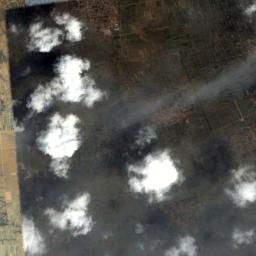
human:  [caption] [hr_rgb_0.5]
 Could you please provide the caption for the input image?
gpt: The white cloud is above bare farmland .

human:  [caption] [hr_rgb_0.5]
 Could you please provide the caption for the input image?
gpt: The cumulus clouds are located above the green farmland .

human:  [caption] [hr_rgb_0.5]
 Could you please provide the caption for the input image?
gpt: White clouds are in the air and clouds are cast on the green earth .

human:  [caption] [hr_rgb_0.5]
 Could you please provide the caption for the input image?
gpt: A thin cloud floats on the azure sea .

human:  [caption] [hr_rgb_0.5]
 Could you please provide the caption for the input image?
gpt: There are some pieces of white cloud over a brown land .